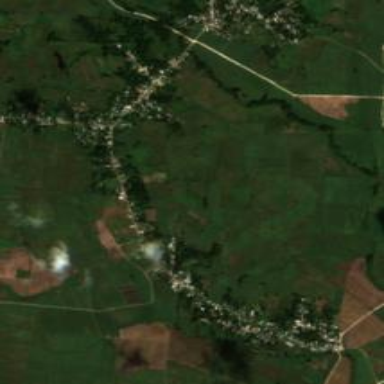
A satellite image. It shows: Village.